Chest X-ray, AP view. Patient: 30 years old, sex F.
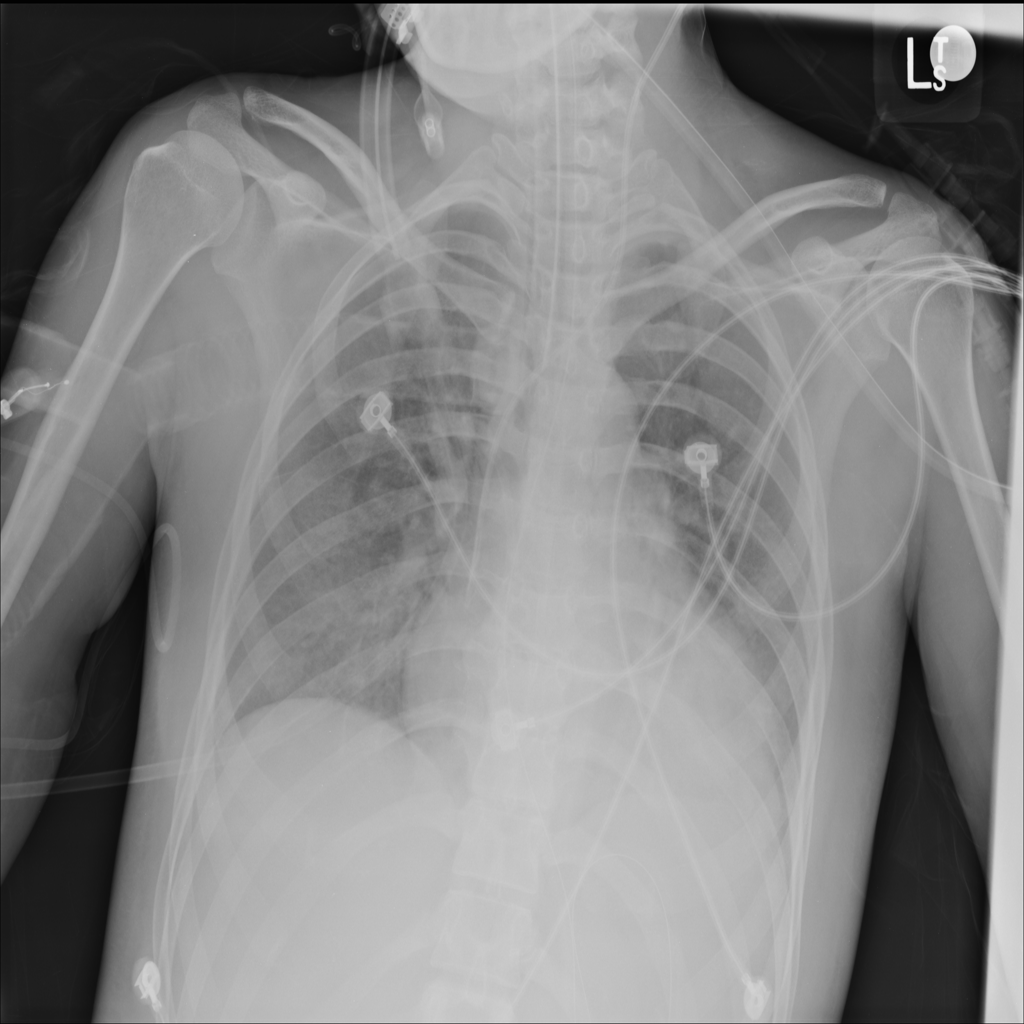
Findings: Cardiomegaly, Effusion, Infiltration